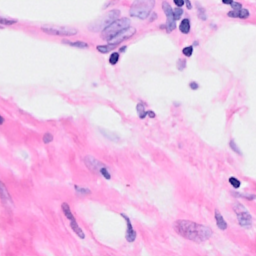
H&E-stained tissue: Breast